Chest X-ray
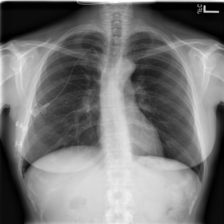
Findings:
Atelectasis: negative
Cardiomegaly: negative
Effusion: negative
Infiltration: negative
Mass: negative
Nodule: negative
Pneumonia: negative
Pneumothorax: negative
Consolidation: negative
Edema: negative
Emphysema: negative
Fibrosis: negative
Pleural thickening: positive
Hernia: negative